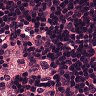
Metastatic tissue present: no